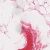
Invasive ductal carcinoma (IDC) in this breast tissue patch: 0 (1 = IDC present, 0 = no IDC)